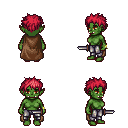
a pixel art fantasy rpg character, female body template, orc, green skin, brown cape, metal pants, ruby red bedhead hairstyle, bracelets, dagger, four views (front, back, left, right), 2x2 character sprite sheet, small pixel art, hard edges, no anti-aliasing